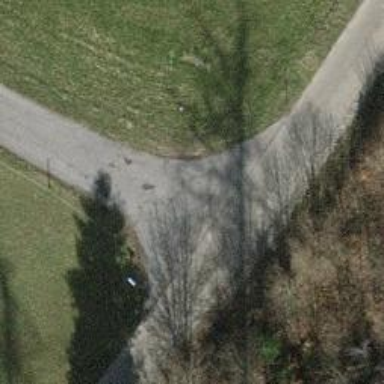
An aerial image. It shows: Unclassified road.